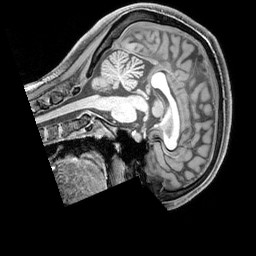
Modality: T1w
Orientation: sagittal
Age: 18
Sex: female
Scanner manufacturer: siemens
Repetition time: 2.3 s
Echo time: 0.00226 s